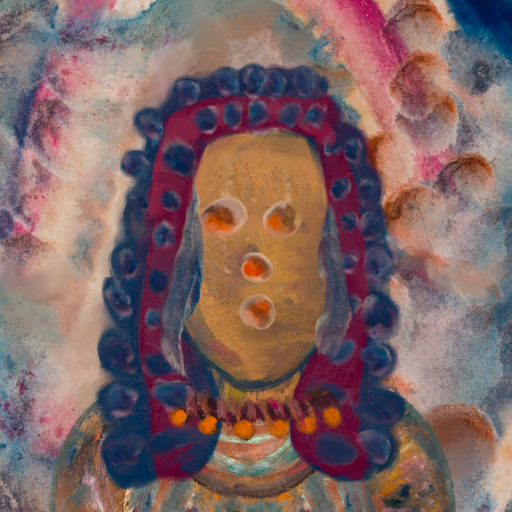
Background: Rupkatha, Head And Neck Front: In_The_Sun, Face Front: Rupkatha, Bust: Boggyland, Hair Front: Hill_Girl, Head Accessory: Blank, Second Necklace: Blank, Necklace: Doll, Baby: Blank